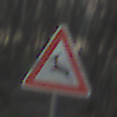
Verkehrszeichen: WildwechselRechts
Umgebung: Outdoor, Nature
Tageszeit: SunriseSunset
Wetter: Clear
Licht: Natural
Jahreszeit: Winter
Kontrast: LowContrast